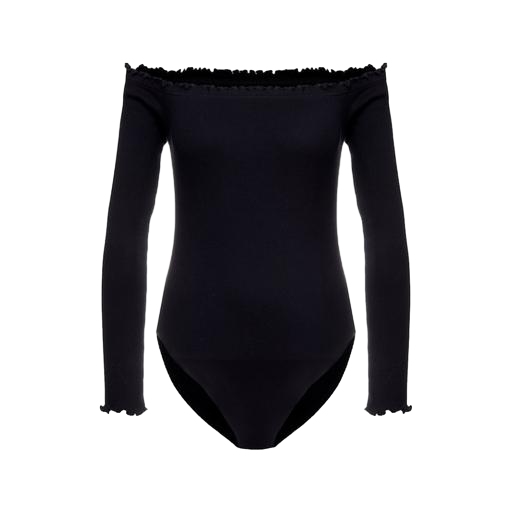
black mira cape-effect bodysuit, black 3/4 body, long-sleeve top, white background